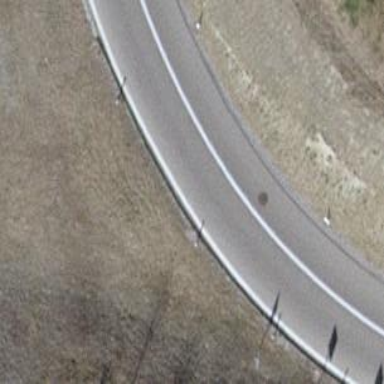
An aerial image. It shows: Asphalt motorway link.